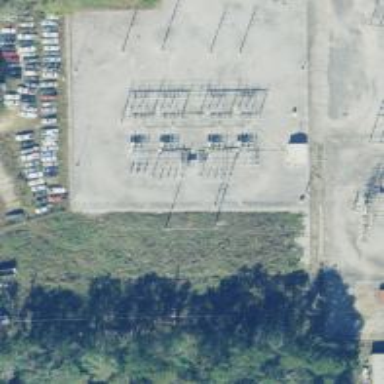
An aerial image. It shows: Switch for power supply.